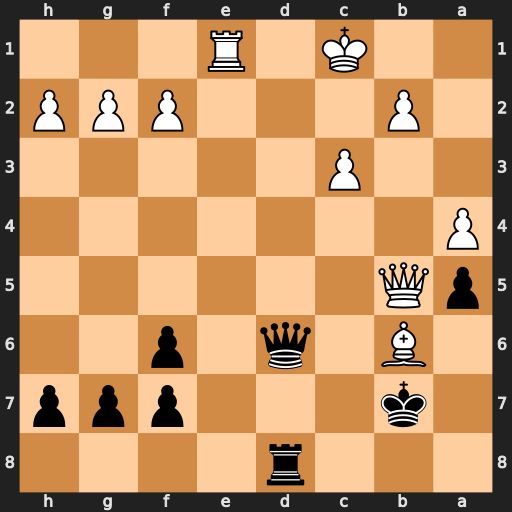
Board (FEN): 3r4/1k3ppp/1B1q1p2/pQ6/P7/2P5/1P3PPP/2K1R3
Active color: b
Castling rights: -
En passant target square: -
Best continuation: Qd2+ Kb1 Qxe1+ Ka2 Qe6+